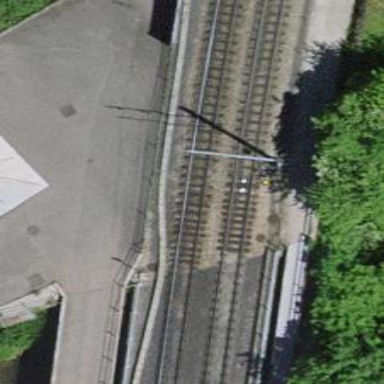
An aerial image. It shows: Tram railway with 1 track and contact lines for electrification.